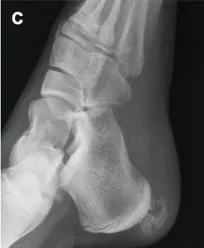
(B) Clinical picture showing the mass covered with areas of hyperkeratosis.
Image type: radiology (x_ray)